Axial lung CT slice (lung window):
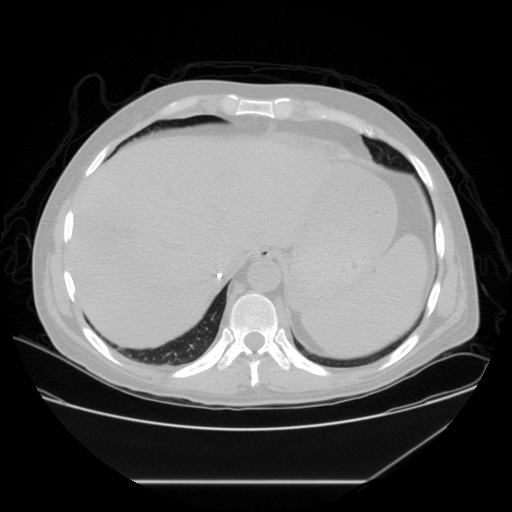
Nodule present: no